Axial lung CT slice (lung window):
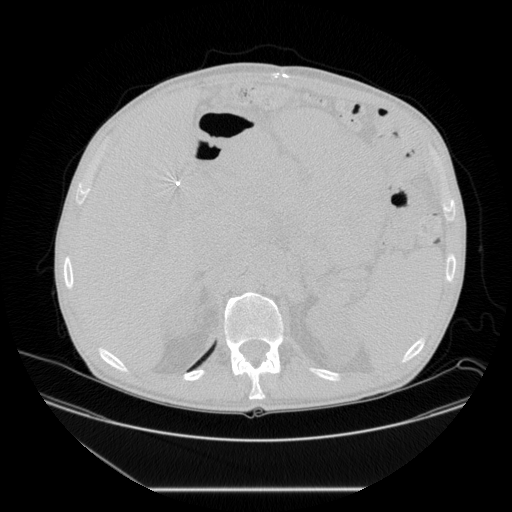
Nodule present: no